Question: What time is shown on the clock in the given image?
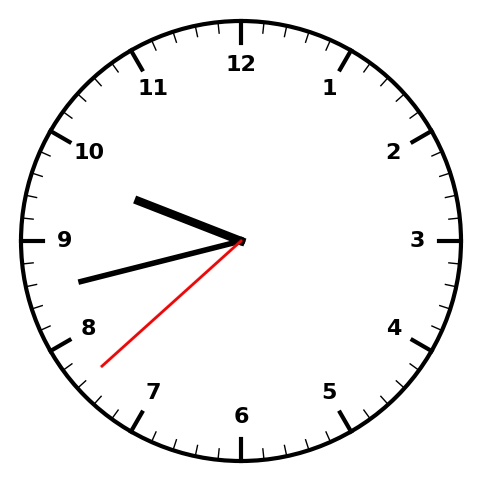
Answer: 09:42:38